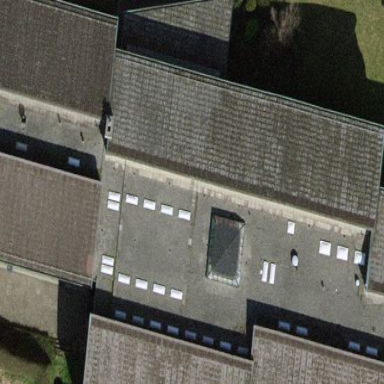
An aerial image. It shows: School building.